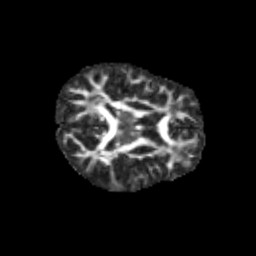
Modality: FA
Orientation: axial
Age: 11
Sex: female
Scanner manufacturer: siemens
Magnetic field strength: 3 T
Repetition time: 3.8 s
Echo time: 0.07 s